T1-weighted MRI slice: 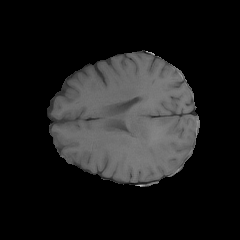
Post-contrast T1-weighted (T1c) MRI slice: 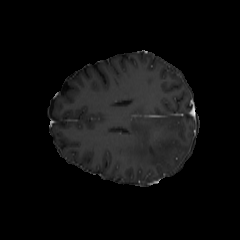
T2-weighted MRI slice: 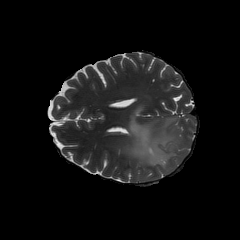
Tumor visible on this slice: yes